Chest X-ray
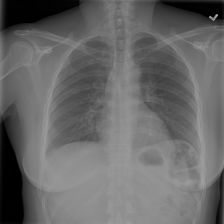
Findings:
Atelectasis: negative
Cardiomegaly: negative
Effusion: negative
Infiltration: negative
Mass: negative
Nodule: negative
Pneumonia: negative
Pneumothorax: negative
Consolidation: negative
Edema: negative
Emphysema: negative
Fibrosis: negative
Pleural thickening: negative
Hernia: negative